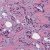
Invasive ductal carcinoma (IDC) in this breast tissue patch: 1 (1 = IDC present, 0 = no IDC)